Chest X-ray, PA view. Patient: 61 years old, sex M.
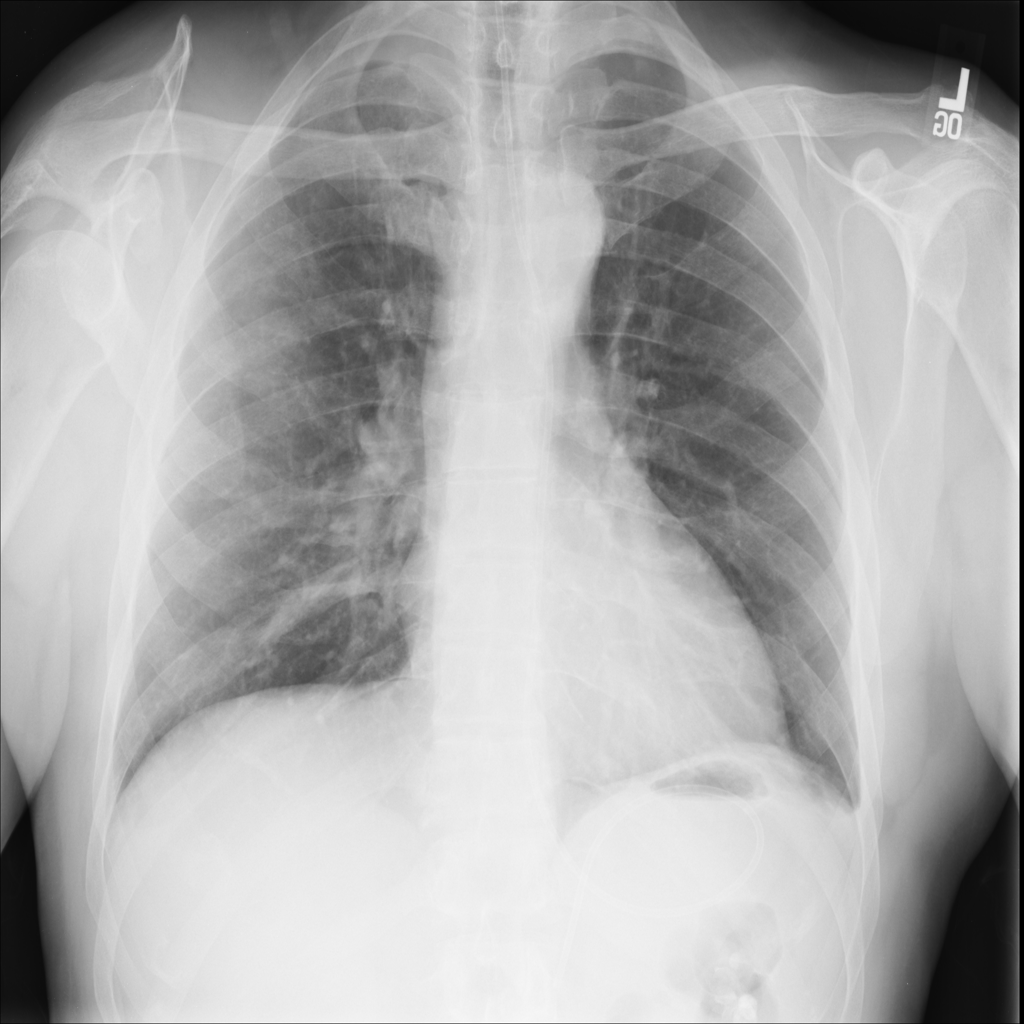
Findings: Atelectasis